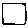
Label: square